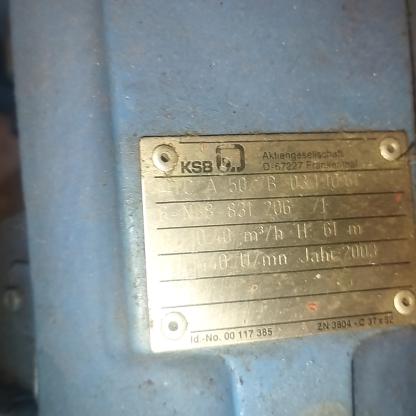
Klasa: tabliczka-znamionowa